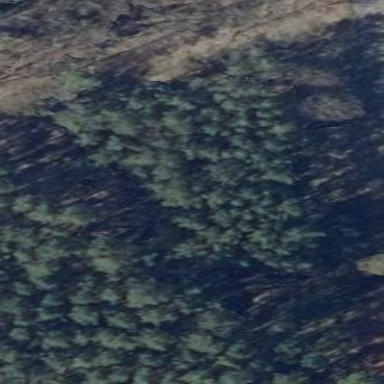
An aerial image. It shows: Forest area.